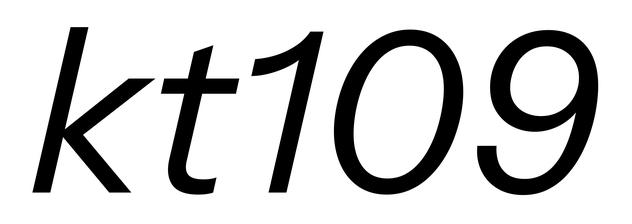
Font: InstrumentSans-Italic_Italic